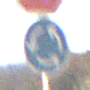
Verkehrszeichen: Kreisverkehr
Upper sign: Stop
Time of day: SunriseSunset
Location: Outdoor (Nature)
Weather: Clear
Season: NotSpecified
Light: Natural